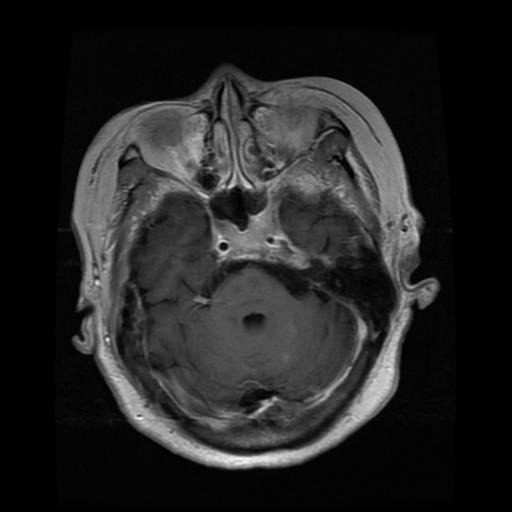
Label: pituitary